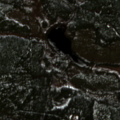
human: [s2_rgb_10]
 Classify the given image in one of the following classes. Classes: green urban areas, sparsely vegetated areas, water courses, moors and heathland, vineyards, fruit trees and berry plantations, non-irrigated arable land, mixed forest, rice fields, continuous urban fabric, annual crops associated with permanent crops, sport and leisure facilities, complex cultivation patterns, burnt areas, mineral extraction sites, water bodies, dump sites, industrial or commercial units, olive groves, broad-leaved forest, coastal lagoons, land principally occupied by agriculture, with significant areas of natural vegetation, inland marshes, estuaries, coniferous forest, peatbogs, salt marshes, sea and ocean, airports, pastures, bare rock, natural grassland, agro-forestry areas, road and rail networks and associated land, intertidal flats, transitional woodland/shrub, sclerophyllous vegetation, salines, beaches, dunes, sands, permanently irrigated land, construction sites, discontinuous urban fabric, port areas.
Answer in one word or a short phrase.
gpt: coniferous forest, transitional woodland/shrub